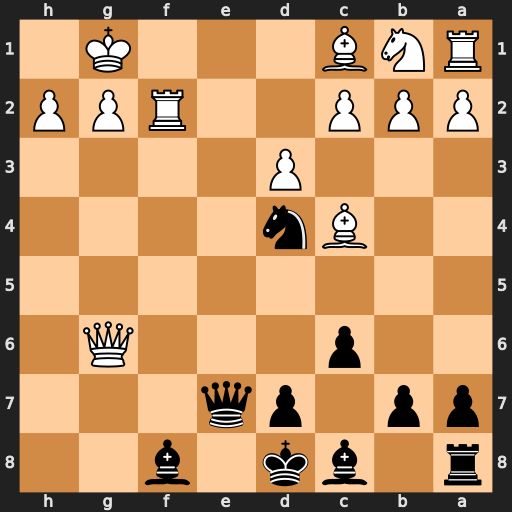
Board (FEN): r1bk1b2/pp1pq3/2p3Q1/8/2Bn4/3P4/PPP2RPP/RNB3K1
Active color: b
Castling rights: -
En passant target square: -
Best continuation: Qe1+ Rf1 Ne2+ Kh1 Qxf1#